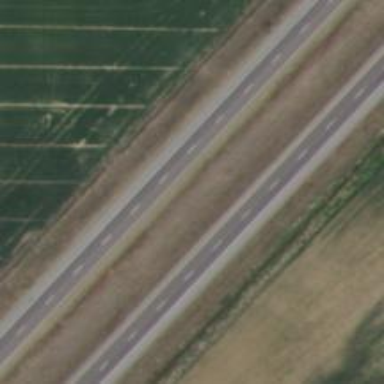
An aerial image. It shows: Motorway.